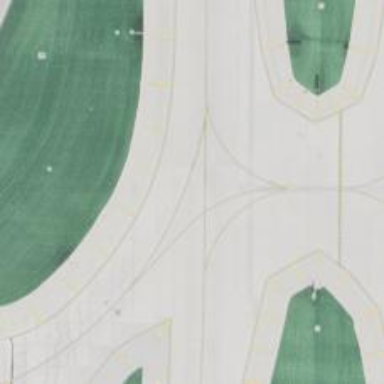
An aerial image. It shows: View of taxiway at the airport.